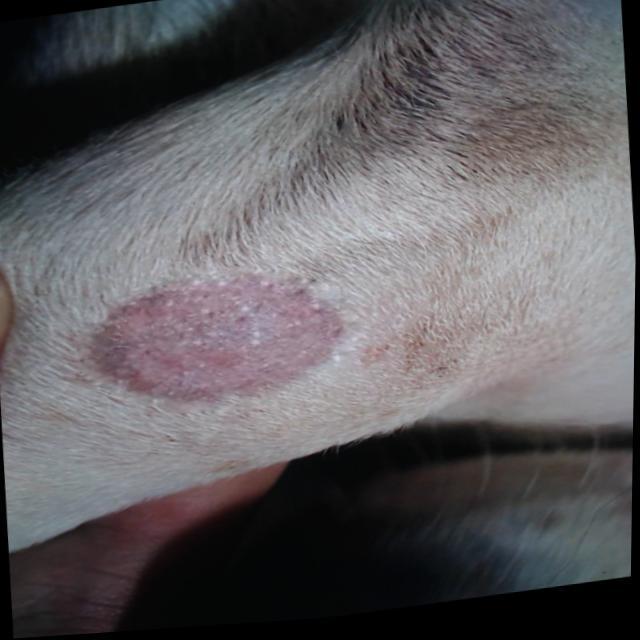
Canine ringworm (Dermatophytosis) — fungal infection caused by Microsporum or Trichophyton. Presents with circular alopecia, scaling, crusting, and broken hairs.